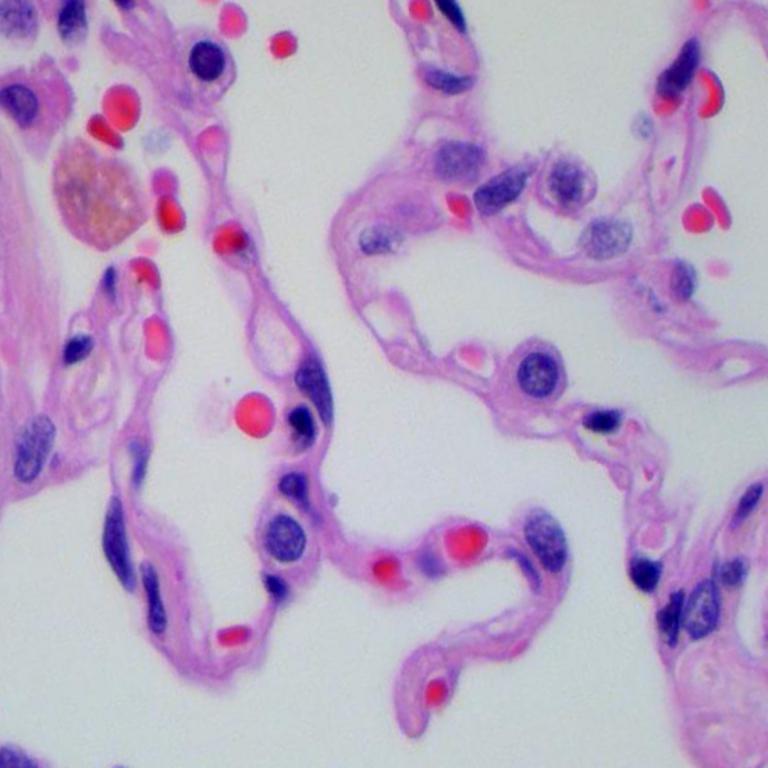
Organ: lung
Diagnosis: benign